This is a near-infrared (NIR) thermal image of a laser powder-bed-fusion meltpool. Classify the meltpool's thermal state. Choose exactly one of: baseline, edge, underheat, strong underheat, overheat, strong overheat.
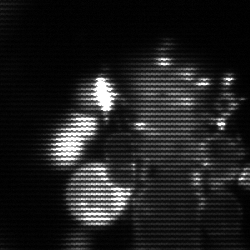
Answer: baseline